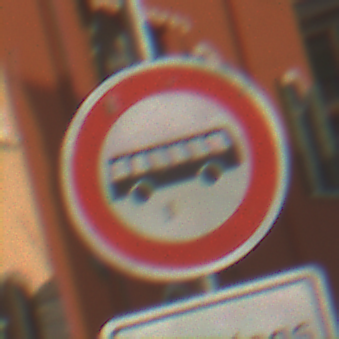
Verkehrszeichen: VerbotKraftomnibusse
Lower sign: ZeitangabenMitBeschraenkungAufWochentage1
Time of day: MorningAfternoon
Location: Outdoor (Urban)
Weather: Clear
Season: NotSpecified
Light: Natural